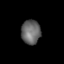
Tissue: lung
Cell type: Epithelial cells
Senescence score: 0.1944
Nuclear area (px): 456
Mean DAPI intensity: 102.765